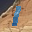
Label: 1